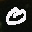
Label: 0